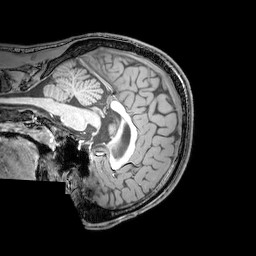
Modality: T1w
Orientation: sagittal
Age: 21
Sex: male
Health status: healthy
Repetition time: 0.081 s
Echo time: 0.037 s